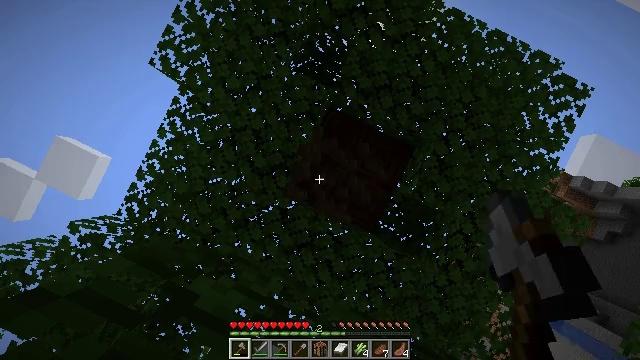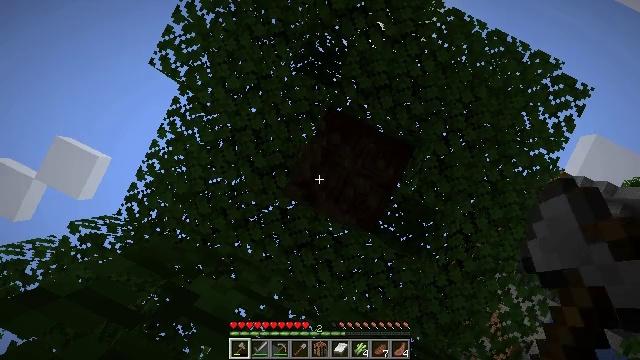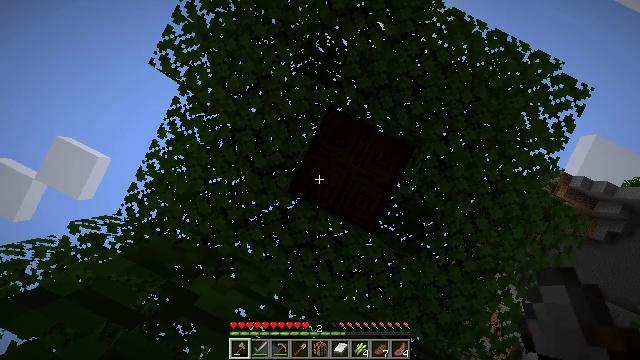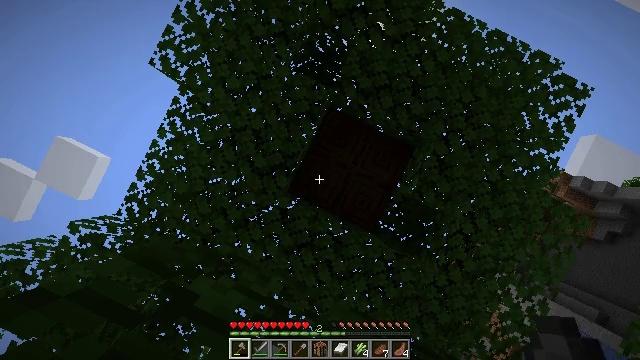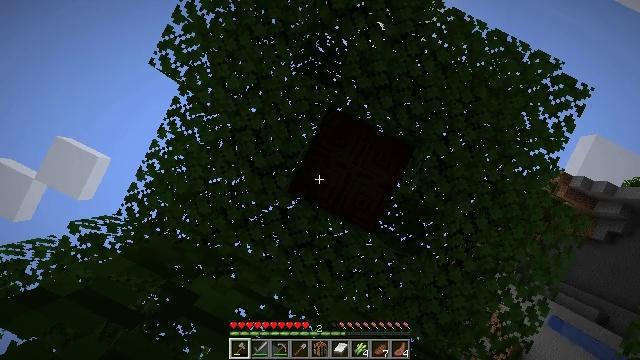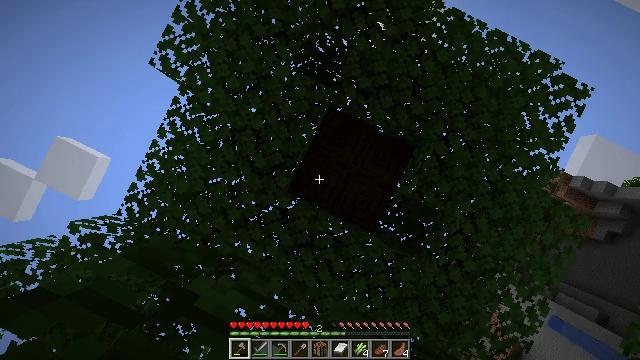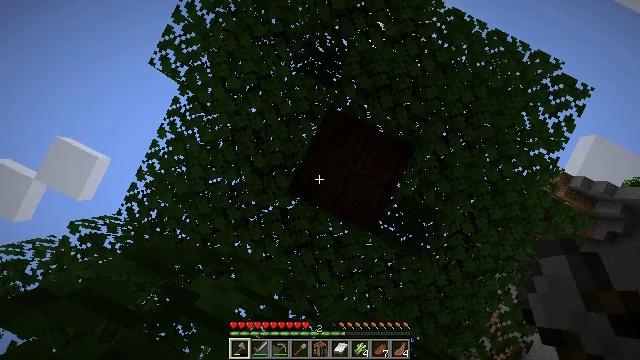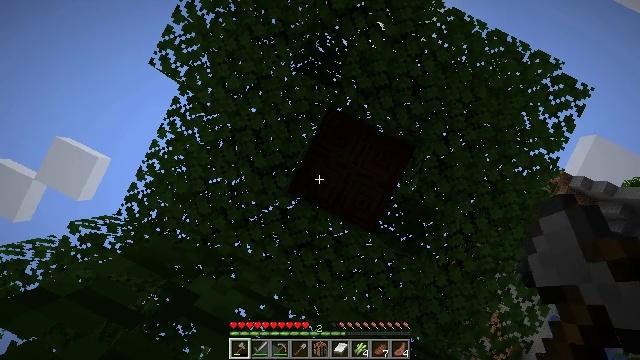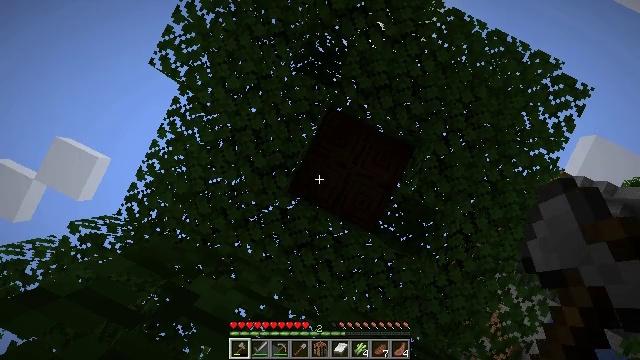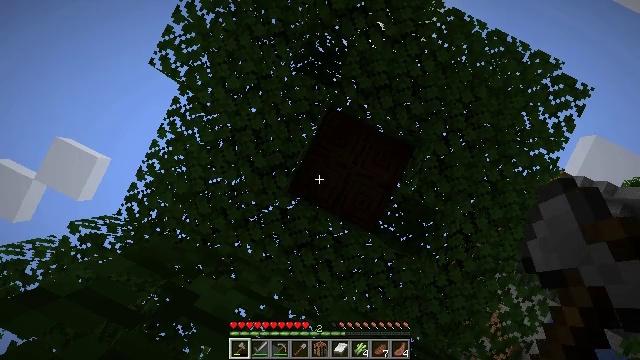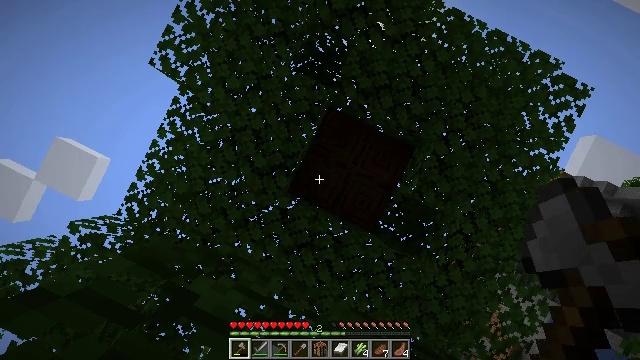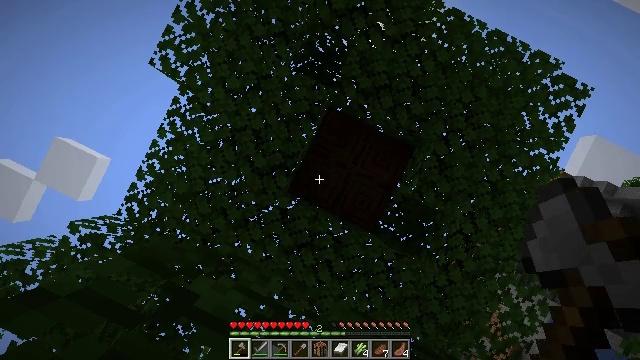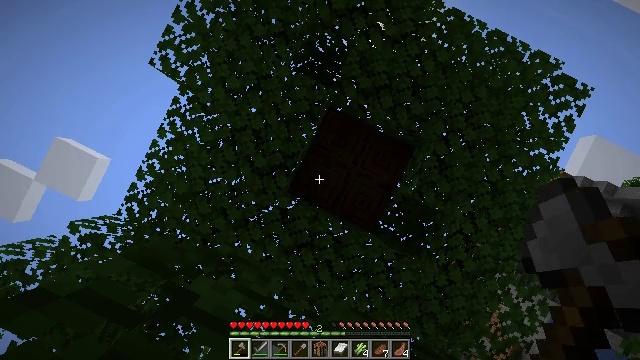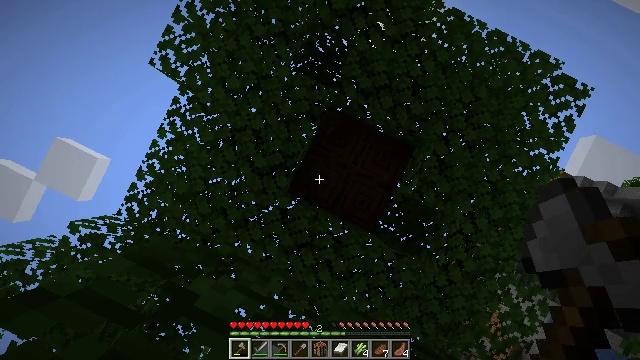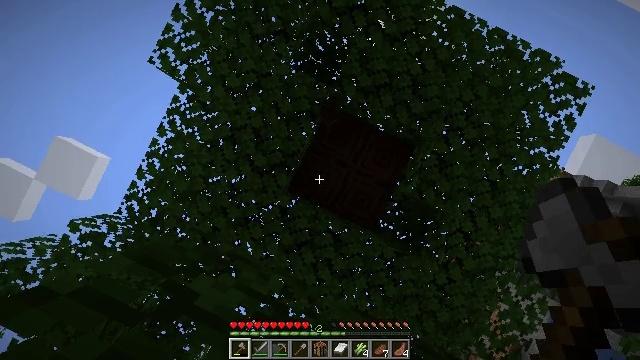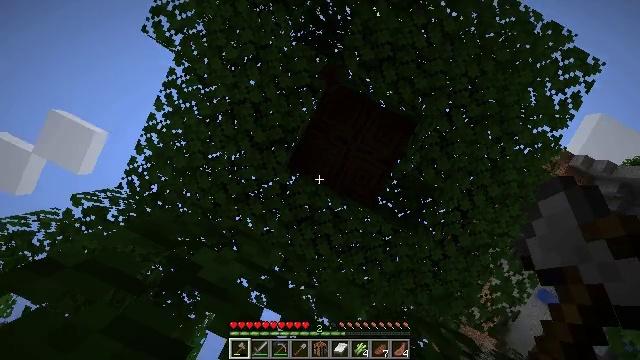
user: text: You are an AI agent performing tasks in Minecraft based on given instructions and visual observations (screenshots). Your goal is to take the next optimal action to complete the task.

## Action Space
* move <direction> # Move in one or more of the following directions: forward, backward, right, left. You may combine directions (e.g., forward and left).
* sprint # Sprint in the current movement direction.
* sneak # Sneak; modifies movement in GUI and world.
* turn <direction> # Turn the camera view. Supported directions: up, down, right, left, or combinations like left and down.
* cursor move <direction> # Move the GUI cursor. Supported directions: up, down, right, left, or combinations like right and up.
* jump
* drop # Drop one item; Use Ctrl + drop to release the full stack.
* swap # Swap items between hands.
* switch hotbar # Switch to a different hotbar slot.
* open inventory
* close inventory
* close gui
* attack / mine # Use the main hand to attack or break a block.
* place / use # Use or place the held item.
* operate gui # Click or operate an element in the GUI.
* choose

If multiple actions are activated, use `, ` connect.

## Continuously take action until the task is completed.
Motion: motion action
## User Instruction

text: Dig out the mushroom stem.
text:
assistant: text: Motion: attack / mine
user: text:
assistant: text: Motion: attack / mine
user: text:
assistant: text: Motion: attack / mine
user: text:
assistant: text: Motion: attack / mine
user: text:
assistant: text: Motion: attack / mine
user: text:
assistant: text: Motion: attack / mine
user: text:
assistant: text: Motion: attack / mine
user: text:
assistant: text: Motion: attack / mine
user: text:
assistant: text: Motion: attack / mine
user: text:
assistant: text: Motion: attack / mine
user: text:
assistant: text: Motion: attack / mine
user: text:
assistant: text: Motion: no_op
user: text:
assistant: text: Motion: no_op
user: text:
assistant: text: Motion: no_op
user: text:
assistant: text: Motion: turn down
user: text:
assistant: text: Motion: turn right and down
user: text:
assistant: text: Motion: turn right and down
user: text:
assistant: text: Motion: turn right and down
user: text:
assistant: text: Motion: turn right and down
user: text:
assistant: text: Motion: turn right and down
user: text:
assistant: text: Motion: turn right and down
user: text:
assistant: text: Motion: turn right and down
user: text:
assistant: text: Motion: turn right and down
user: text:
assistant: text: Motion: turn right and down
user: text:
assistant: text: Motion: no_op
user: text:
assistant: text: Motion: turn right and down
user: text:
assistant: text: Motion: turn right and down
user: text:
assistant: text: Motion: turn right and down
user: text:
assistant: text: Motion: turn right and down
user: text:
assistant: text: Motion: turn right